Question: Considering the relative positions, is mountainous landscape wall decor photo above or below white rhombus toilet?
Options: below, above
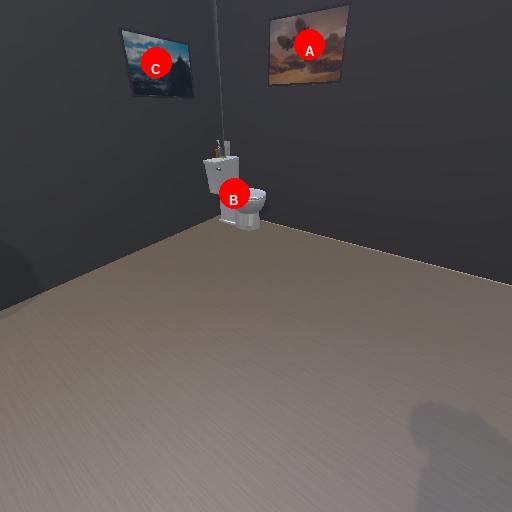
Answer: below